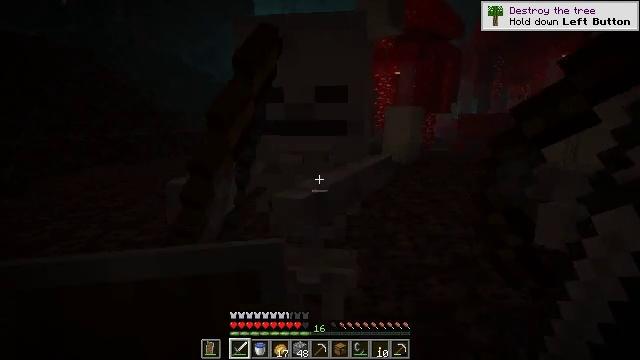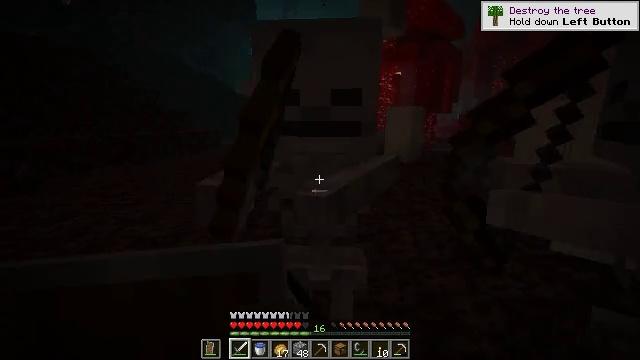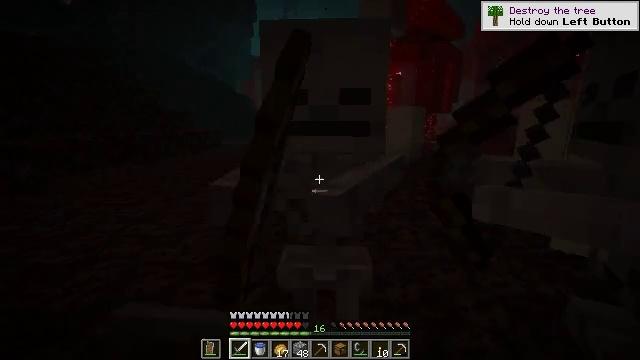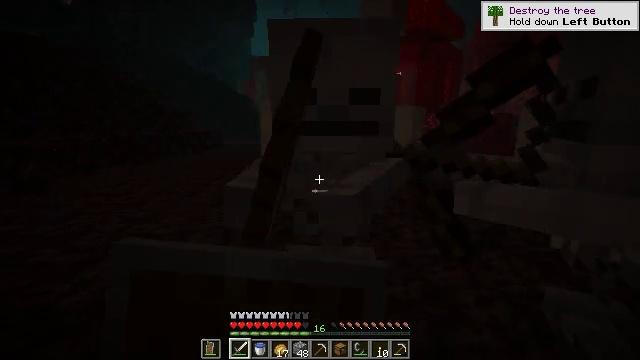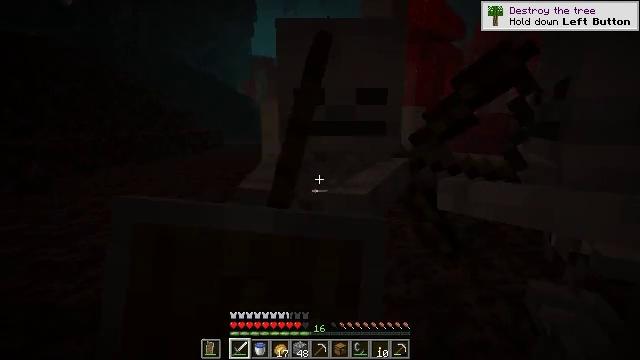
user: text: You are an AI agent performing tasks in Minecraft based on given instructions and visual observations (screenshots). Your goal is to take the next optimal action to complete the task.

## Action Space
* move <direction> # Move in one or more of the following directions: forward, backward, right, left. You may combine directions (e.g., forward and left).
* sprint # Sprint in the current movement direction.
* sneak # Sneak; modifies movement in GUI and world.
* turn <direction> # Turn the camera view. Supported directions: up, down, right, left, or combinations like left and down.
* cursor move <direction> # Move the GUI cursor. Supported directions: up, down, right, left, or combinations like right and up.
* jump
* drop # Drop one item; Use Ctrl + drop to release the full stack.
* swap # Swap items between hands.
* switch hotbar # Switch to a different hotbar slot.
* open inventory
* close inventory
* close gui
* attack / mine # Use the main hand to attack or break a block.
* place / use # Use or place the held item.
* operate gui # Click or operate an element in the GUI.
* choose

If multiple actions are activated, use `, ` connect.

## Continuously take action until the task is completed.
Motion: motion action
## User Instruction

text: Combat the skeleton.
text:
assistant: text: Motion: move back and move left, attack / mine
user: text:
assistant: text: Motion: move back and move left, attack / mine and use / place
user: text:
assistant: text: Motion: move back and move left, use / place
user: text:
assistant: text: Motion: move back and move left, use / place
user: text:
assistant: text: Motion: use / place